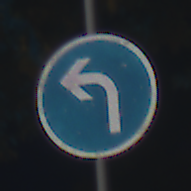
Verkehrszeichen: VorgeschriebeneFahrtrichtungLinks
Umgebung: Outdoor, Urban
Tageszeit: Night
Wetter: PartlyCloudy
Licht: Artificial
Jahreszeit: NotSpecified
Kontrast: HighContrast